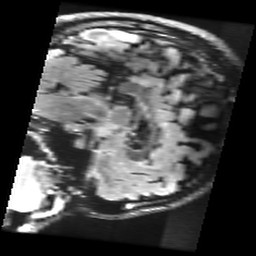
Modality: FLAIR
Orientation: sagittal
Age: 20
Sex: female
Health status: healthy
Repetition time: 12 s
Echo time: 0.09782 s